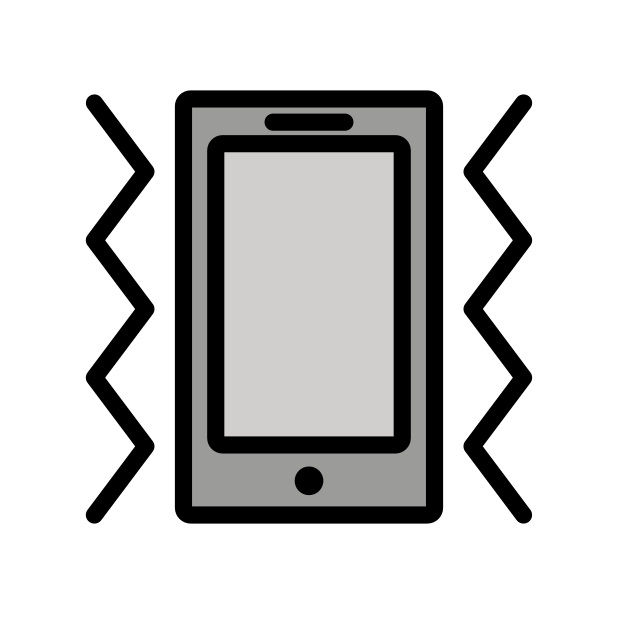
Emoji: 📳
Name: vibration mode
Unicode: 0x1f4f3